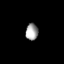
Tissue: lung
Cell type: Epithelial cells
Senescence score: 0.2346
Nuclear area (px): 208
Mean DAPI intensity: 156.442